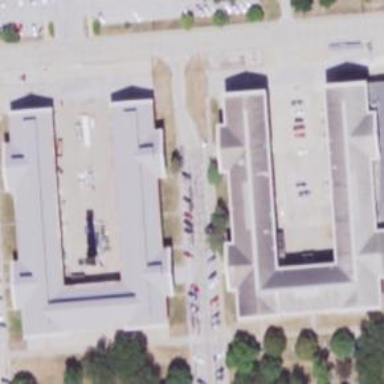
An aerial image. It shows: Military historic building.